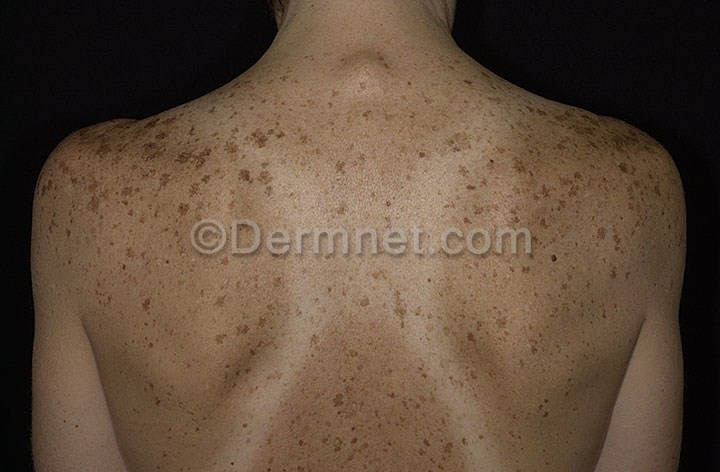
Disease: Light Diseases and Disorders of Pigmentation